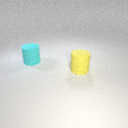
large yellow rubber cylinder in front of large cyan rubber cylinder